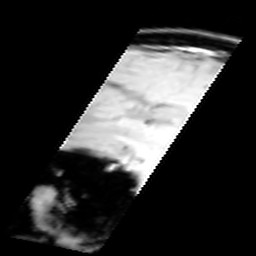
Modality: inplaneT1
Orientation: sagittal
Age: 20
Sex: female